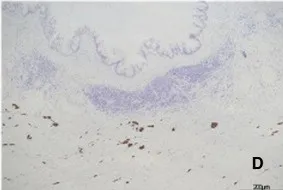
(C): LAMN and NEN (red circle), hematoxylin and eosin (H & E) staining 10x.
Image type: pathology (h&e)